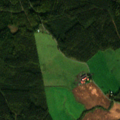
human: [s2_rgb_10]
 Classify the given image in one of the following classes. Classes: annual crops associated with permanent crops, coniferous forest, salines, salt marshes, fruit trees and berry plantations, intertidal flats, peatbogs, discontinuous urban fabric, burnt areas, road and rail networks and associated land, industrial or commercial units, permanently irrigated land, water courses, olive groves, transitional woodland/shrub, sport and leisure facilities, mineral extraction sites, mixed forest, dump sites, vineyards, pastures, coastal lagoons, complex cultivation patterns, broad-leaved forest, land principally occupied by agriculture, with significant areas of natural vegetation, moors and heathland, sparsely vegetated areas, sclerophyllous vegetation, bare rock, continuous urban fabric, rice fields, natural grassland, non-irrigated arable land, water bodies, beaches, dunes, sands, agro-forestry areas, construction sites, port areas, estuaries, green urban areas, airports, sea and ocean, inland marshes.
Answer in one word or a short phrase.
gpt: non-irrigated arable land, land principally occupied by agriculture, with significant areas of natural vegetation, coniferous forest, mixed forest